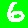
Digit: 6